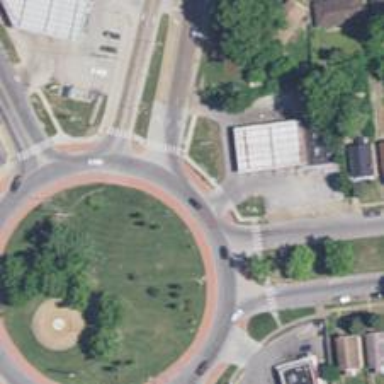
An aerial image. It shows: Primary highway intersecting roundabout.